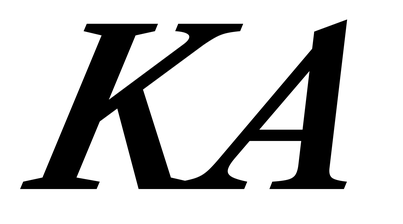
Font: LibreCaslonText-Italic_Bold_Italic